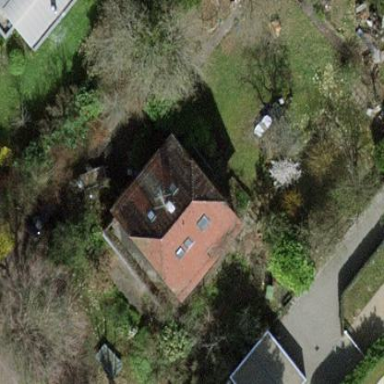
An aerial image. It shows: Garden surrounded by fence.